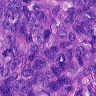
Metastatic tissue present: yes